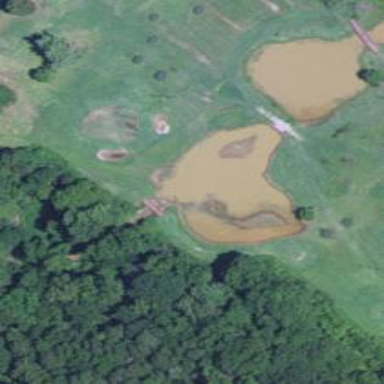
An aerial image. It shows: Scenic view of water hazard on golf course. The natural water feature adds beauty to the landscape.